Question: How can i read all child data from Firebase.
'''
let ShopRef = Database.database().reference(withPath: "ShoppingMallLst").child("ShoppingMall1")
ShopRef.observeSingleEvent(of: .value, with: { (snapshot) in
if snapshot.childrenCount > 0 {
for data in snapshot.children.allObjects as! [DataSnapshot] {
if let data = data.value as? [String: Any] {
let Description = data["Description"] as? String
let Floor = data["Floor"] as? Int
....
}
}
}
})
'''
But how can i read the data from child "ShopPath?"

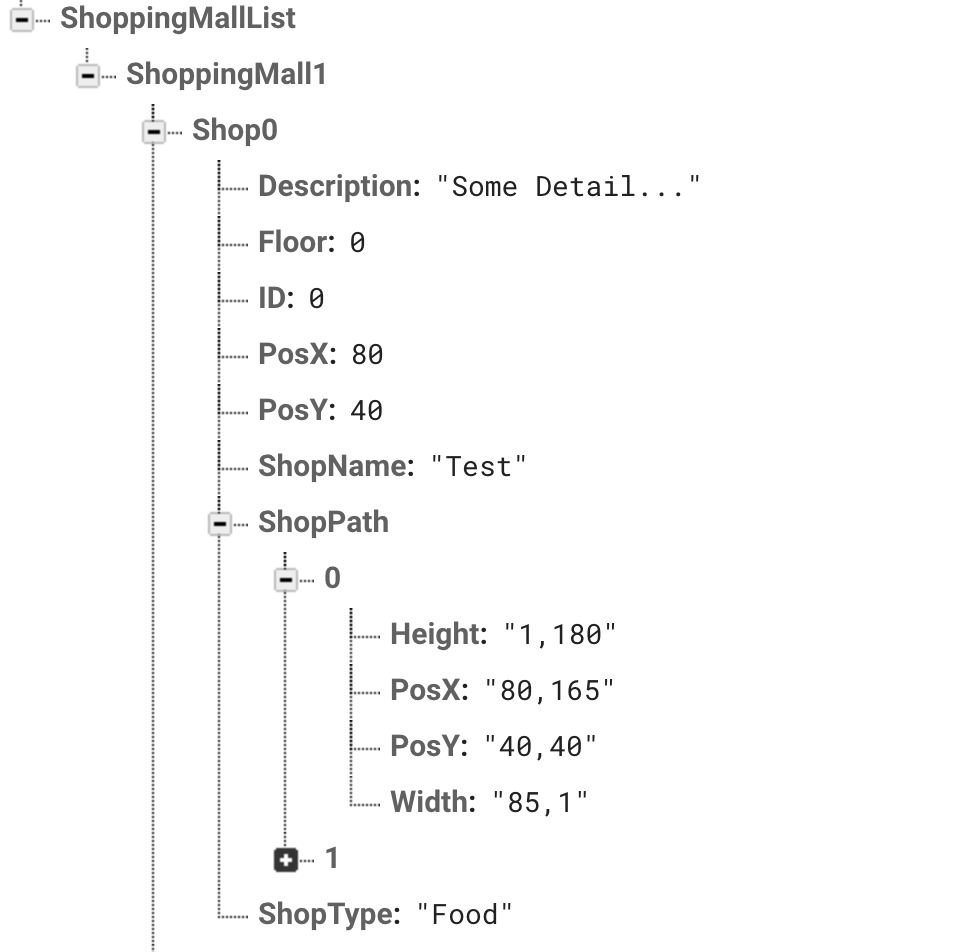
Answer: The key to firebase is to keep data in snapshots as long as you can. So in this case instead of casting items to dictionaries, which loose ordering or arrays that get more complex as the structure gets deeper, leverage DataSnapshots.
Here's the main function to read all shops in ShoppingMall1 - similar to the code in your question.
'''
func readMallShops() {
let ref = self.ref.child("ShoppingMallList").child("ShoppingMall1")
ref.observeSingleEvent(of: .value, with: { snapshot in
let allShopsSnap = snapshot.children.allObjects as! [DataSnapshot]
for shopSnap in allShopsSnap {
let shop = ShopClass(withSnap: shopSnap)
}
})
}
'''
Then a class that holds data about each shop. Note that I pass each snapshot in to initialize the class
'''
class ShopClass {
var name = ""
var height = ""
convenience init(withSnap: DataSnapshot) {
self.init()
let name = withSnap.childSnapshot(forPath: "ShopName").value as? String ?? "No Shop Name"
print("Shop: \(name)")
self.name = name
let shopPathSnap = withSnap.childSnapshot(forPath: "ShopPath")
let shopChildSnap = shopPathSnap.children.allObjects as! [DataSnapshot]
for childDataSnap in shopChildSnap { //iterate over the array in ShopPath
let height = childDataSnap.childSnapshot(forPath: "Height").value as! String
print(" height: \(height)")
self.height = height
}
}
}
'''
And the output looks like this
'''
Shop name: Test
height: 1,180
Shop name: Test 2
height: 2,000
'''
I left off the other child nodes as if you can read height, you can read the rest. So this just assigns and prints out the shop name and height (as a string).
A suggestion as well. Arrays are not well suited for NoSql databases and their use is very situational (avoid if possible). If you're using an array, there's probably a better structure available.